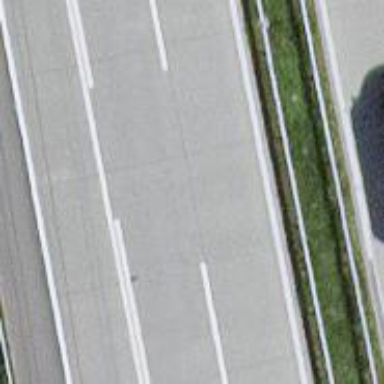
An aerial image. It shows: Motorway junction.